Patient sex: F
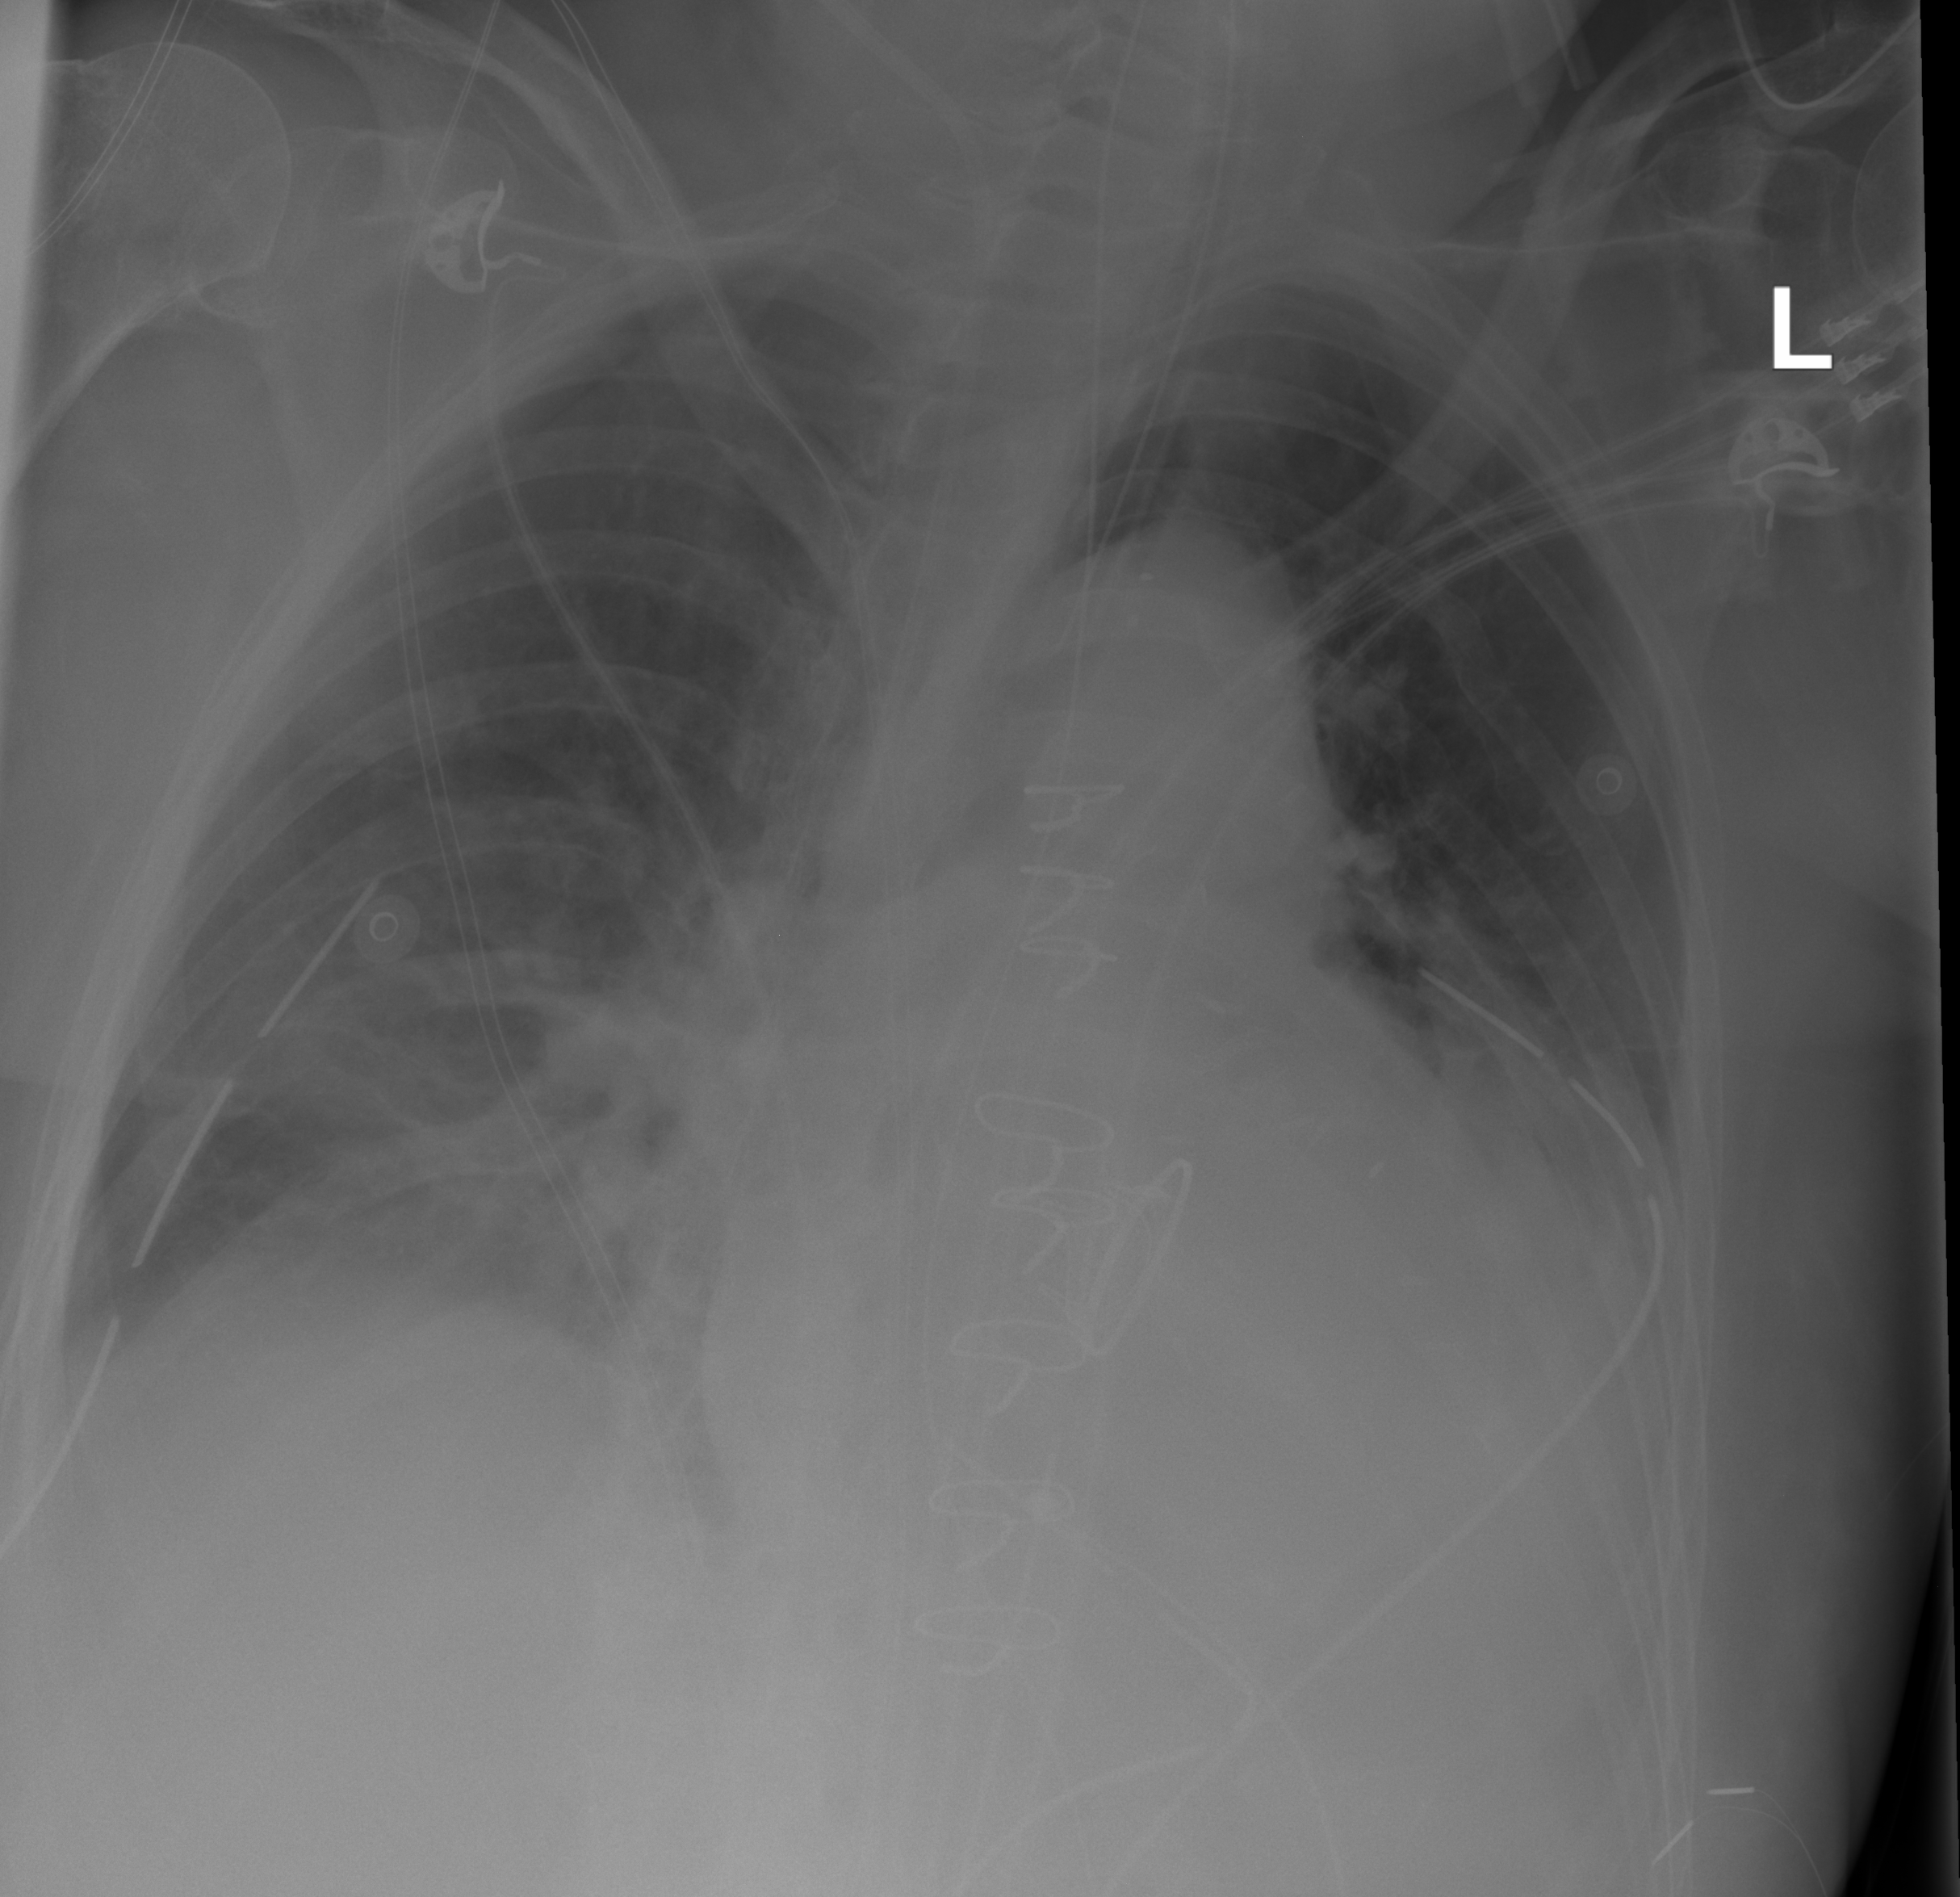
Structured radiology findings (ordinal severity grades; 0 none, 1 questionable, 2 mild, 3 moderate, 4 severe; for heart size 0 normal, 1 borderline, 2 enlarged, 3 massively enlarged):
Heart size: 2
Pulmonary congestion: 0
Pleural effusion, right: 2
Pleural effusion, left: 2
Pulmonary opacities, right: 0
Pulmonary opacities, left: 0
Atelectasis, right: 0
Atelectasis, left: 0